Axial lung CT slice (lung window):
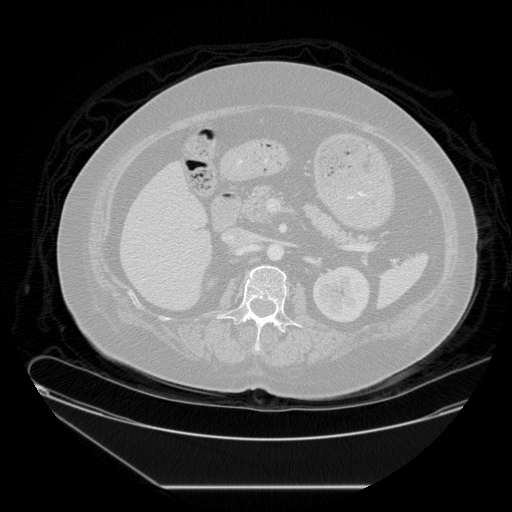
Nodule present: no